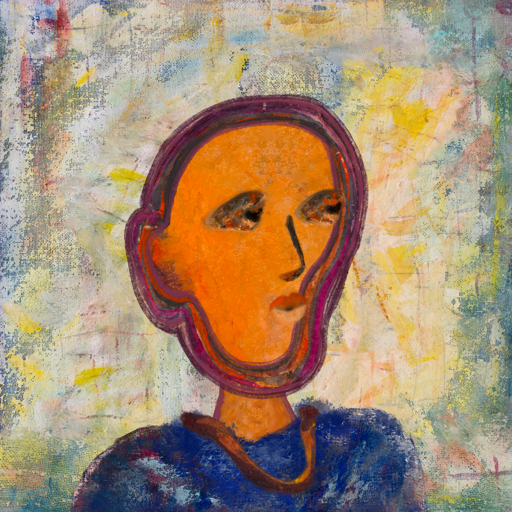
Background: Irani, Head And Neck Side: Hypocrite_w_Hair, Face Side: Gypsy_Queen, Bust: Irani, Hair Side: Blank, Head Accessory: Blank, Second Necklace: Comrade, Necklace: Blank, Baby: Blank